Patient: sex F, age 58
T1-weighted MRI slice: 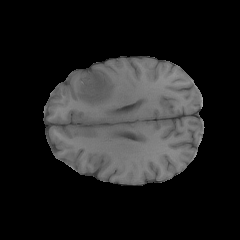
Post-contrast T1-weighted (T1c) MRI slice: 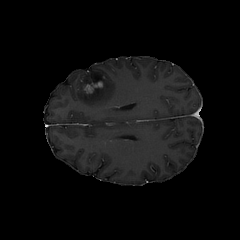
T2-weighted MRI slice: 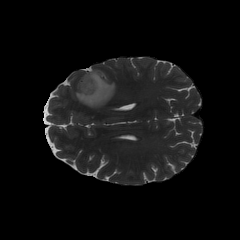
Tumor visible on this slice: yes
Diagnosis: Glioblastoma, IDH-wildtype
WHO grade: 4